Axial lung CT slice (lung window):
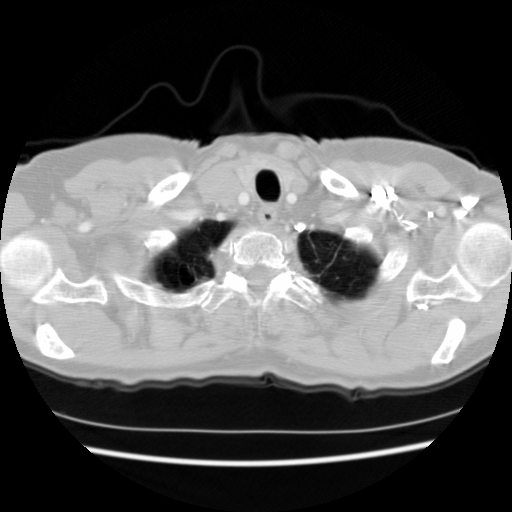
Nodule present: no